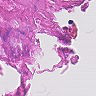
Metastatic tissue present: no